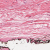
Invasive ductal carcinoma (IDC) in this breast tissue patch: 0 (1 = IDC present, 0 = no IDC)